Question: I am implementing shadow map in GLSL shader and got something like the attached image. I am pretty sure as you can see the shadow for the left sphere is not correct. Can anyone point out why this is happening? This kind of shadow appears only for some particular view direction as I move the scene using mouse.

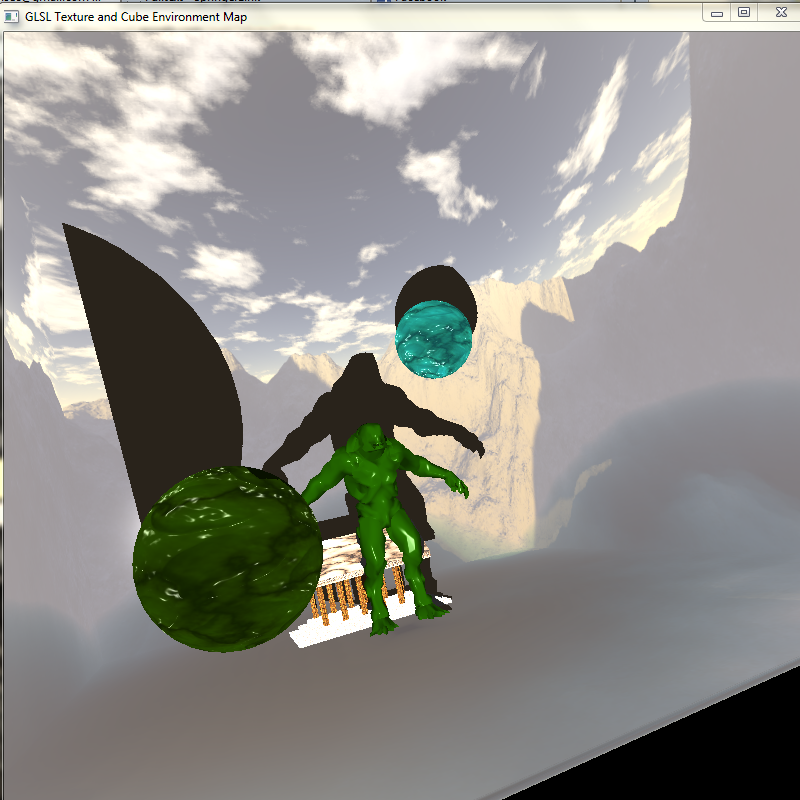
Answer: Looks like you aren't rendering whole scene in the shadow map so part of the sphere doesn't fit in. Fixing shadow camera(light source camera) properties should help you.